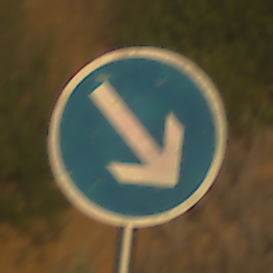
Verkehrszeichen: VorgeschriebeneVorbeifahrtRechts
Umgebung: Outdoor, Nature
Tageszeit: SunriseSunset
Wetter: PartlyCloudy
Licht: Natural
Jahreszeit: NotSpecified
Kontrast: MediumContrast